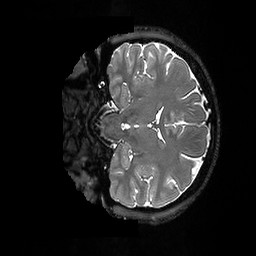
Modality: T2w
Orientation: coronal
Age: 28
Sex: female
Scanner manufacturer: ge
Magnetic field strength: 3 T
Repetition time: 3.202 s
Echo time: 0.06609 s